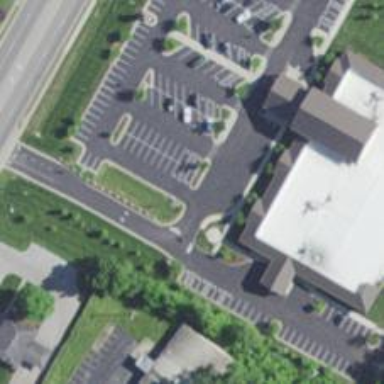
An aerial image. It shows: Clinic.